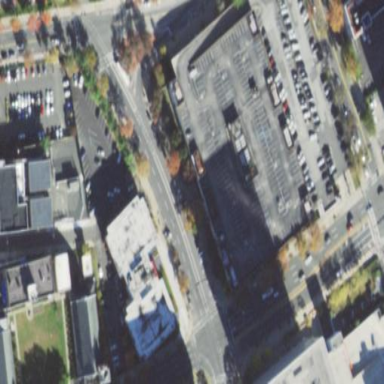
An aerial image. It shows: Retail area.